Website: macys
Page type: gifting
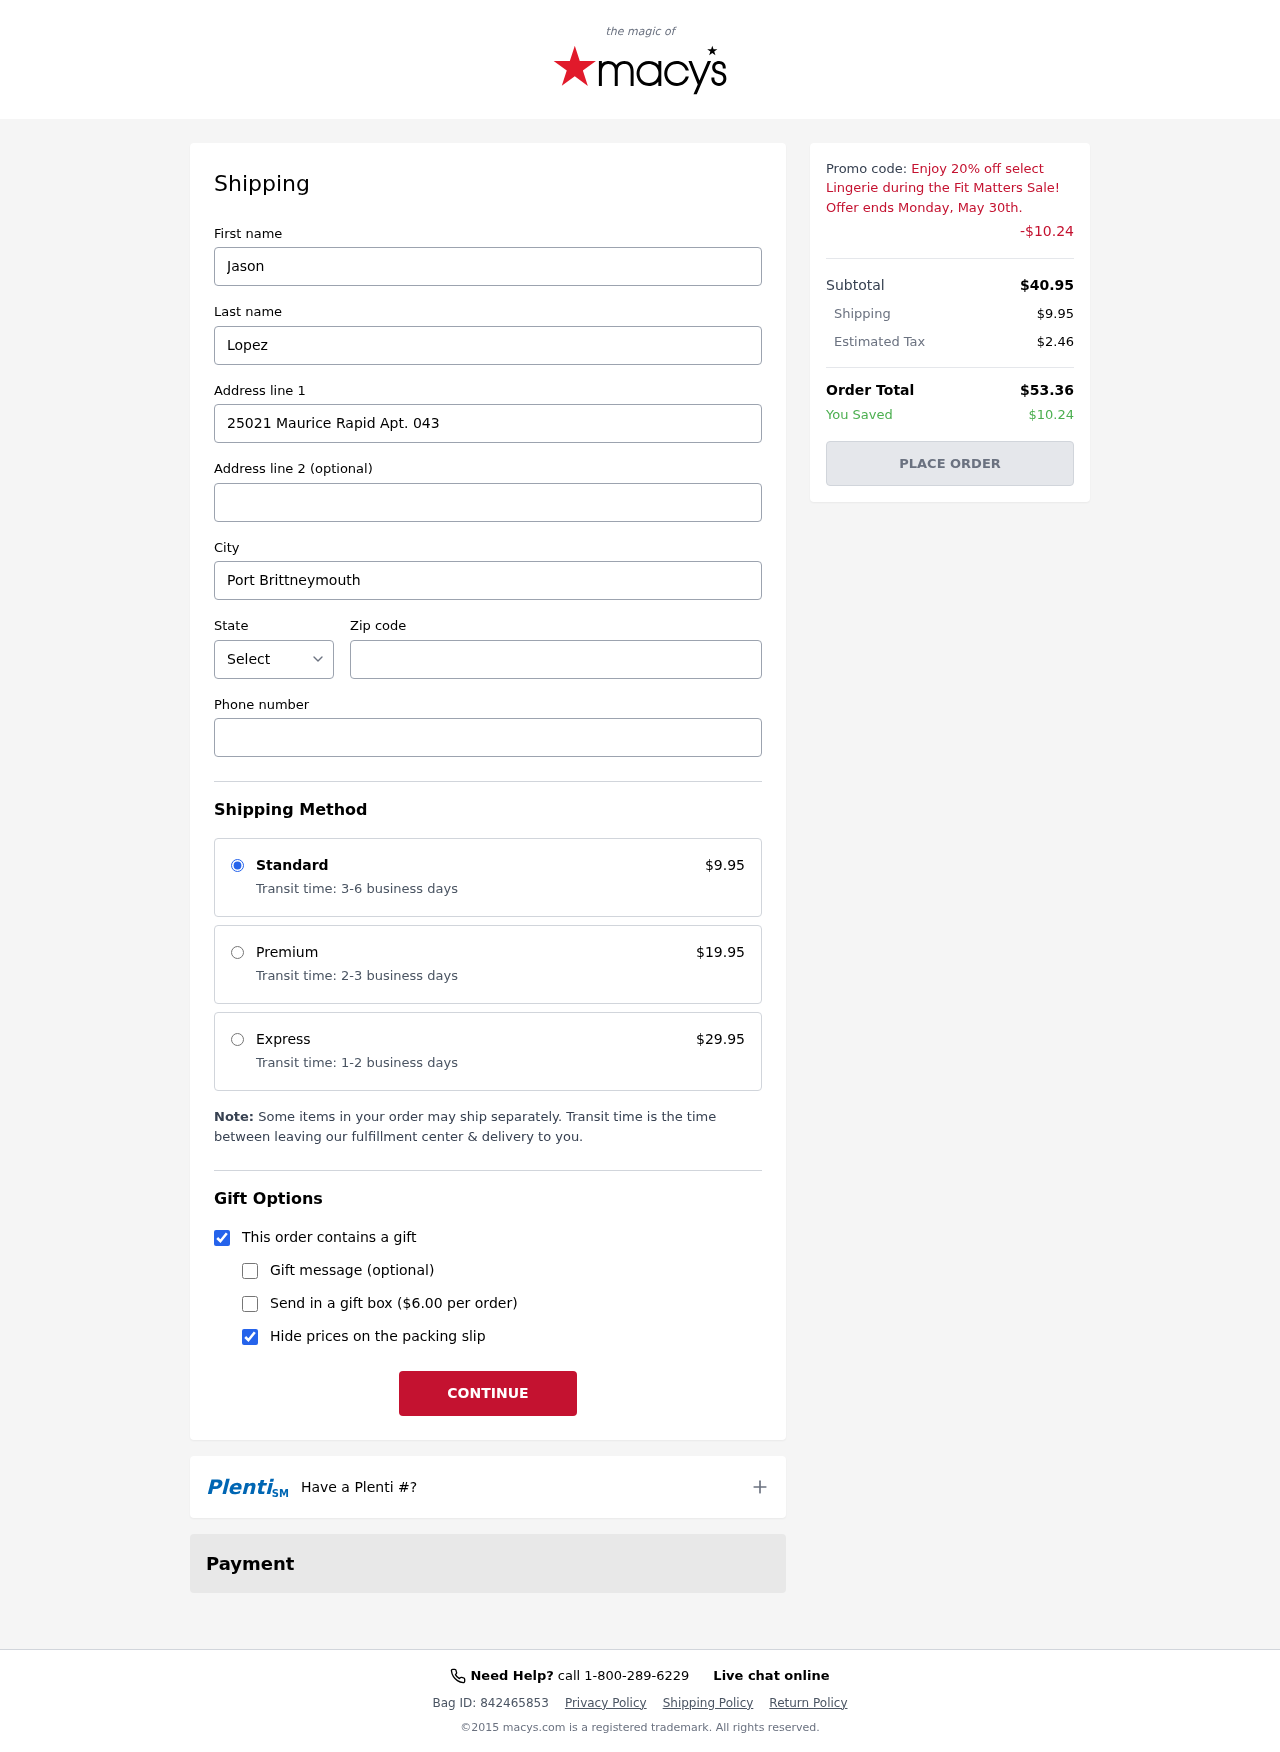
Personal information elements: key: PII_CITY
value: Port Brittneymouth
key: PII_FIRSTNAME
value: Jason
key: PII_LASTNAME
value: Lopez
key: PII_PHONE
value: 2189864653
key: PII_POSTCODE
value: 28763
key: PII_STATE_ABBR
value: MN
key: PII_STREET
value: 25021 Maurice Rapid Apt. 043
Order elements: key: ORDER_SHIPPING_COST
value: $9.95
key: ORDER_DISCOUNT
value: -$10.24
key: ORDER_SUBTOTAL
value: $40.95
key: ORDER_TAX
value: $2.46
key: ORDER_TOTAL
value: $53.36
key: ORDER_SAVINGS
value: $10.24